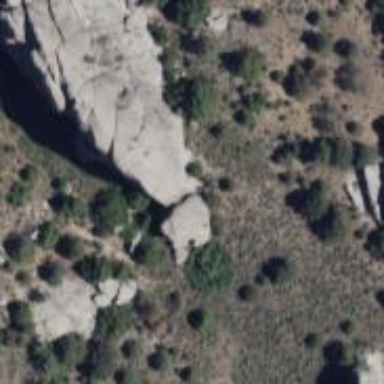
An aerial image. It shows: Cliff in nature.